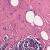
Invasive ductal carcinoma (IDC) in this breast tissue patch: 0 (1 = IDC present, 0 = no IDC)